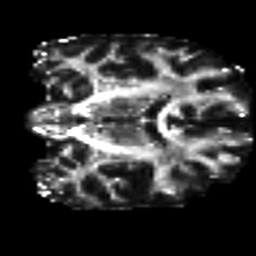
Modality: FA
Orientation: coronal
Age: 50
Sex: female
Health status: ill
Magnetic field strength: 3 T
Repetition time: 8.4 s
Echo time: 0.0926 s